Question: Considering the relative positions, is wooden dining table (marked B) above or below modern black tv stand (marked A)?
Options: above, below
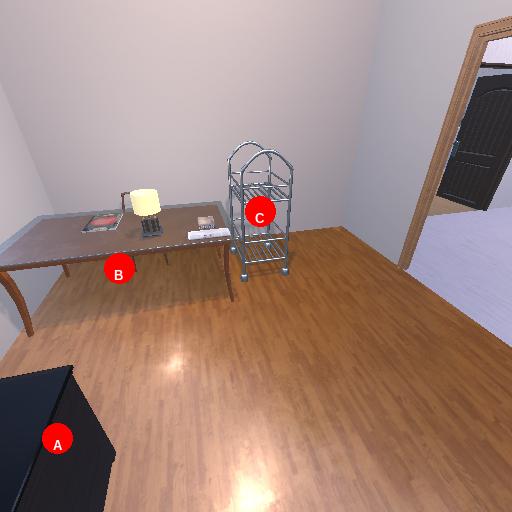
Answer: above